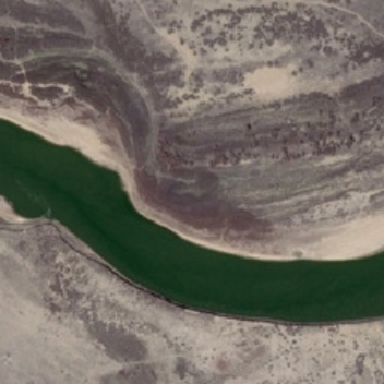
The river winds through .